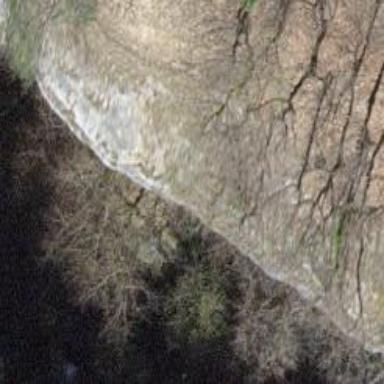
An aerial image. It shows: Cliff in nature.